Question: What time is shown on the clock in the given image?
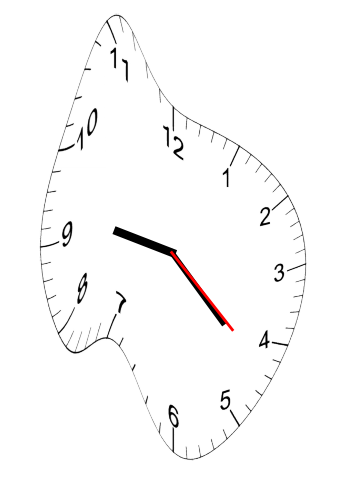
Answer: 09:22:22